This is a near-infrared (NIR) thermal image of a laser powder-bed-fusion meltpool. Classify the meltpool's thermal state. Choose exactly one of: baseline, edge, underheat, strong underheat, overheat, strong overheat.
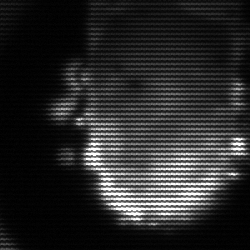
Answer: baseline